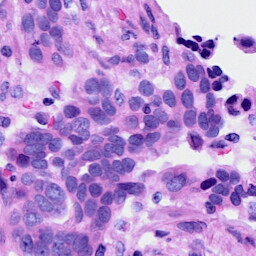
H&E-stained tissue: Ovarian